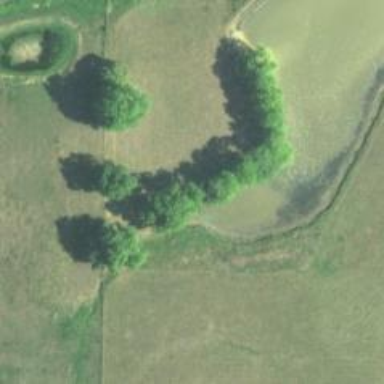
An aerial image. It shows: Peaceful pond surrounded by nature.